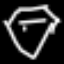
Label: diamond